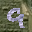
Label: 9